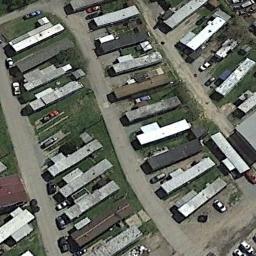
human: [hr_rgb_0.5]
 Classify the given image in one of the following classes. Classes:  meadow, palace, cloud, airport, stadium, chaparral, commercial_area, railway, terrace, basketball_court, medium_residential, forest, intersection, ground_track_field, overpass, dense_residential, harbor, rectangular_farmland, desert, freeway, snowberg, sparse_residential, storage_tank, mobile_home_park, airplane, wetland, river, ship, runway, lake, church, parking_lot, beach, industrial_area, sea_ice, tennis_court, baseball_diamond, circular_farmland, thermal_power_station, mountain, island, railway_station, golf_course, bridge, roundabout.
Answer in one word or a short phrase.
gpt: mobile_home_park